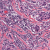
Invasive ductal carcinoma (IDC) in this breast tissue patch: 1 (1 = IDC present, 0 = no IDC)